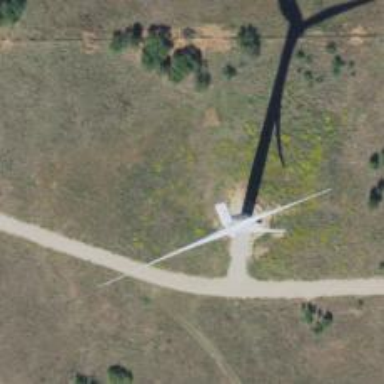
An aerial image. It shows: Wind generator powered by horizontal axis wind turbine.